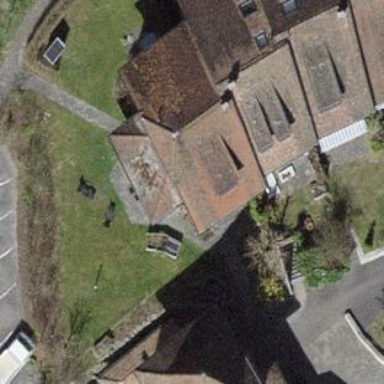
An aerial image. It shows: Terrace building.